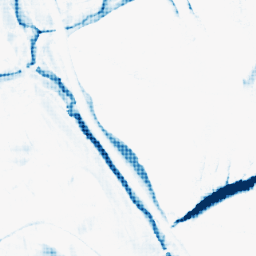
Category: morphological
Decomposition family: morphological_rect
Decomposition parameters: operation: closing
width: 10
height: 20
Upsampling method: sinc_hamming
Upsampling parameters: scale: 4
kernel_size: 4
Upsampling scale: 4